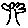
Label: tree